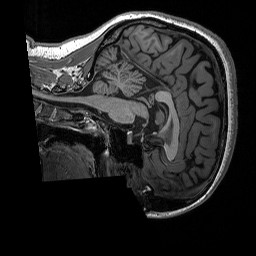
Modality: T1w
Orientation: sagittal
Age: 25
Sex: female
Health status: healthy
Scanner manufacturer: siemens
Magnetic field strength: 3 T
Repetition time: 2.3 s
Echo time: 0.00298 s